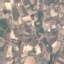
Label: PermanentCrop